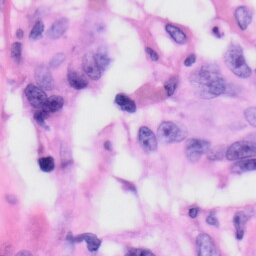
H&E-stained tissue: Skin